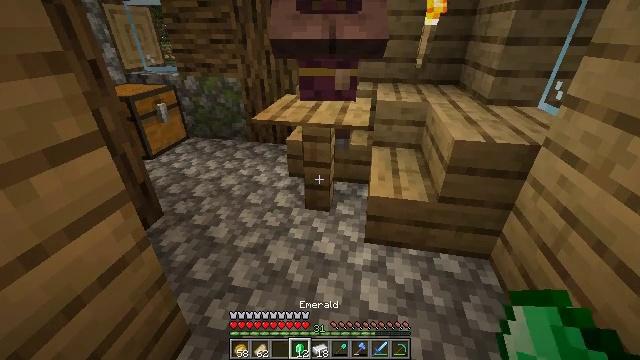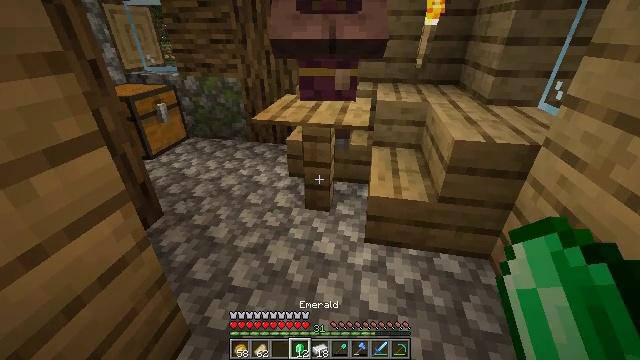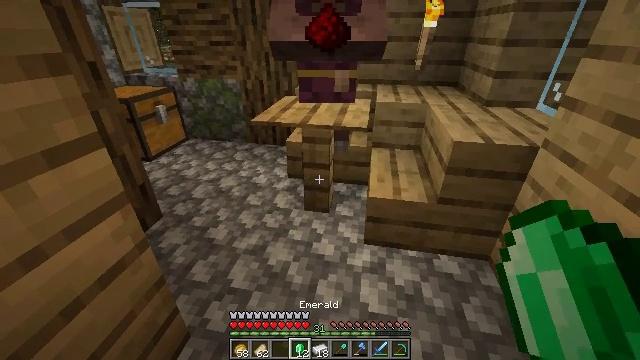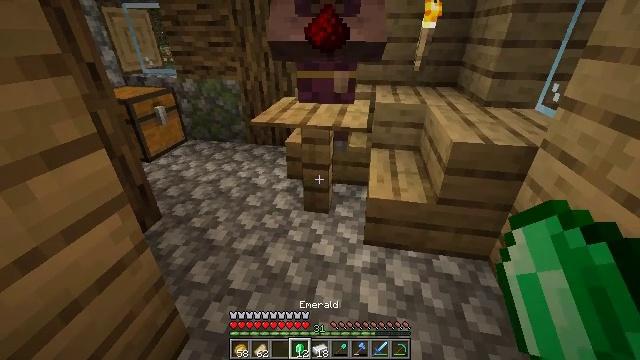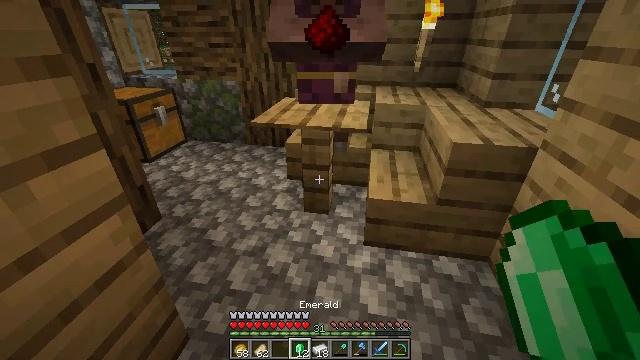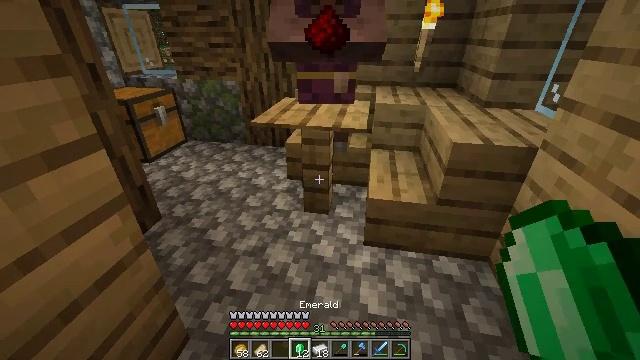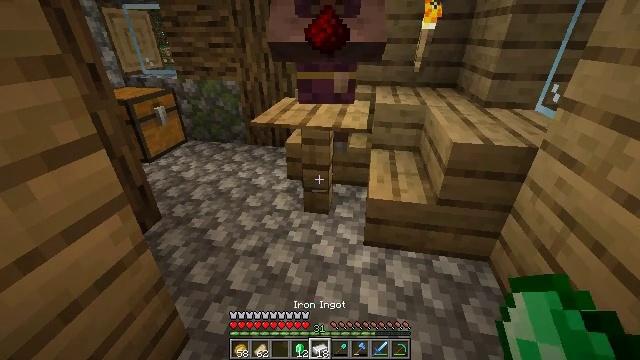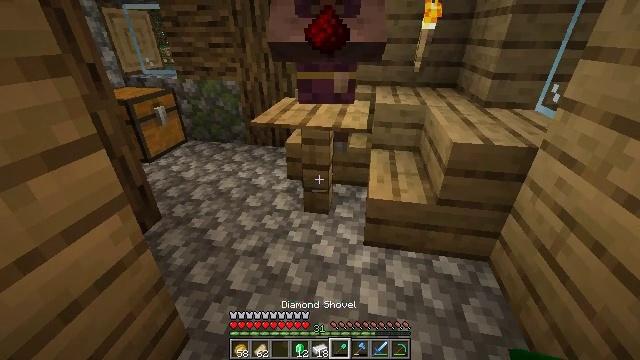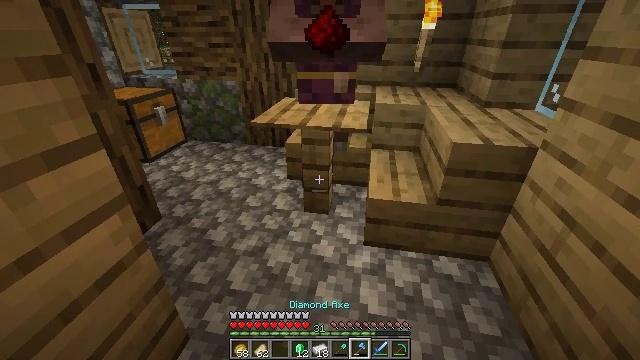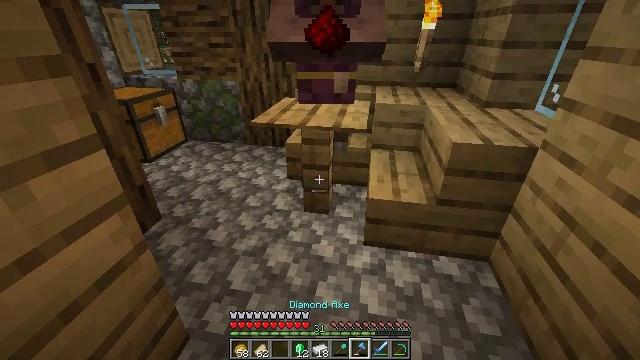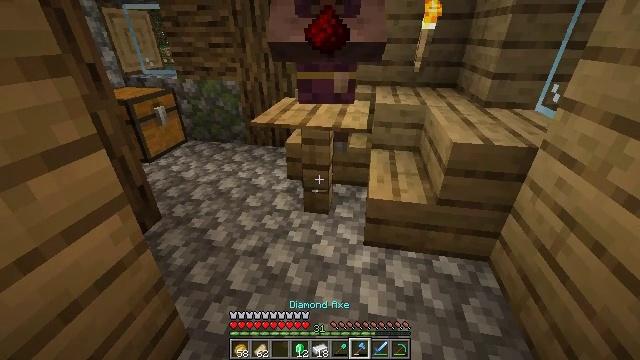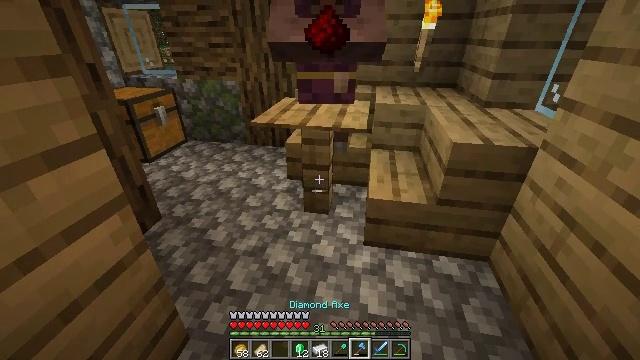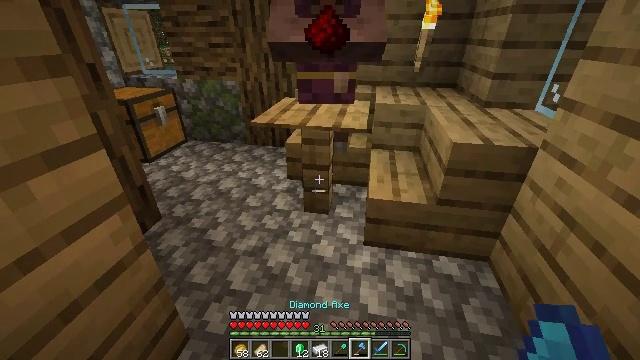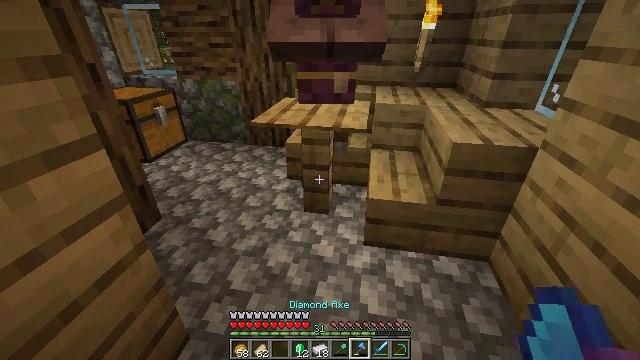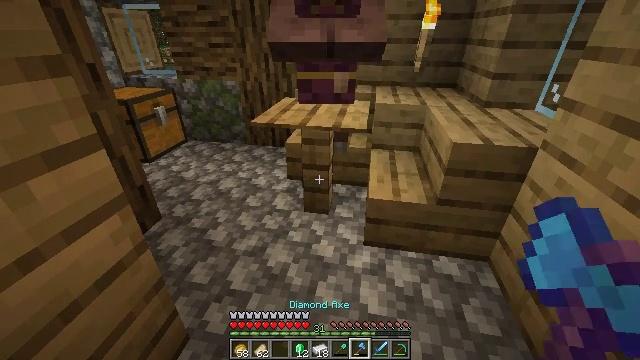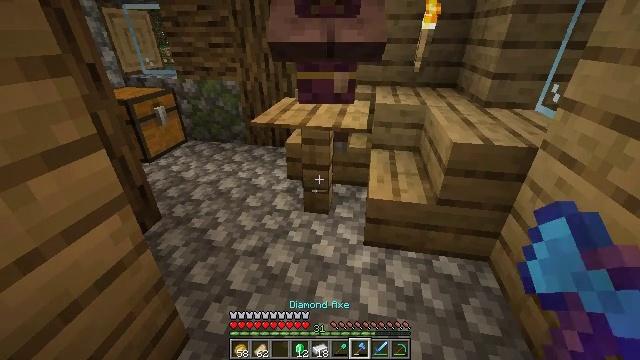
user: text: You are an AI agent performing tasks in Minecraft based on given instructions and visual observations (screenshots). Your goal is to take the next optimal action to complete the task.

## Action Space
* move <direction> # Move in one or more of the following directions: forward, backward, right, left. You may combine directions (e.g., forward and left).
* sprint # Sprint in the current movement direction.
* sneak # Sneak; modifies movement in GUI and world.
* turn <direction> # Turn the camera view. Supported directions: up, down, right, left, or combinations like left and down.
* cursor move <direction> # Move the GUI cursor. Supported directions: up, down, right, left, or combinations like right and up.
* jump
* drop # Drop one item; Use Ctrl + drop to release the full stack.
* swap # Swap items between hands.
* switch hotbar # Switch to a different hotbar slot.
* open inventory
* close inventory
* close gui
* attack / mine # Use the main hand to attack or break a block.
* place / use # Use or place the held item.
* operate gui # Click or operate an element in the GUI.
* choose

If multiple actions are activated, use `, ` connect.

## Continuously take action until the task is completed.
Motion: motion action
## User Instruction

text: Gather the oak fence pieces.
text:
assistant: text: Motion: no_op
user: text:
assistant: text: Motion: no_op
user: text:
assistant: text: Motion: no_op
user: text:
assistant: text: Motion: no_op
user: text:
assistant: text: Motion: no_op
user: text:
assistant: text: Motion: no_op
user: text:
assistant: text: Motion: no_op
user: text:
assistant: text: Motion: no_op
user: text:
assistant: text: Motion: no_op
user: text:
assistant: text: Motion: no_op
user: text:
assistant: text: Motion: no_op
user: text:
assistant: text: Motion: no_op
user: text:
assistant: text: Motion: no_op
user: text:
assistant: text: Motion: no_op
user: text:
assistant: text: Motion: no_op
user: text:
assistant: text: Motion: no_op
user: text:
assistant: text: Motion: no_op
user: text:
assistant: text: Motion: no_op
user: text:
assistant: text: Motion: no_op
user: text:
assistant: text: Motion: attack / mine
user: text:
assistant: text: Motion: attack / mine
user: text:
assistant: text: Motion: attack / mine
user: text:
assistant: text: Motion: attack / mine
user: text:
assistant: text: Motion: attack / mine
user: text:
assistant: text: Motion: attack / mine
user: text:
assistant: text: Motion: attack / mine
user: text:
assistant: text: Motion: attack / mine
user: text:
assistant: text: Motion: attack / mine
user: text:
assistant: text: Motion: attack / mine